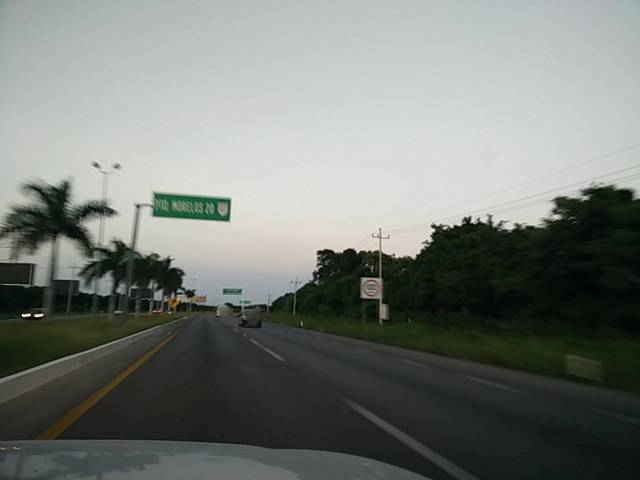
Region: Mexico
Coordinates: 20.729, -87.006